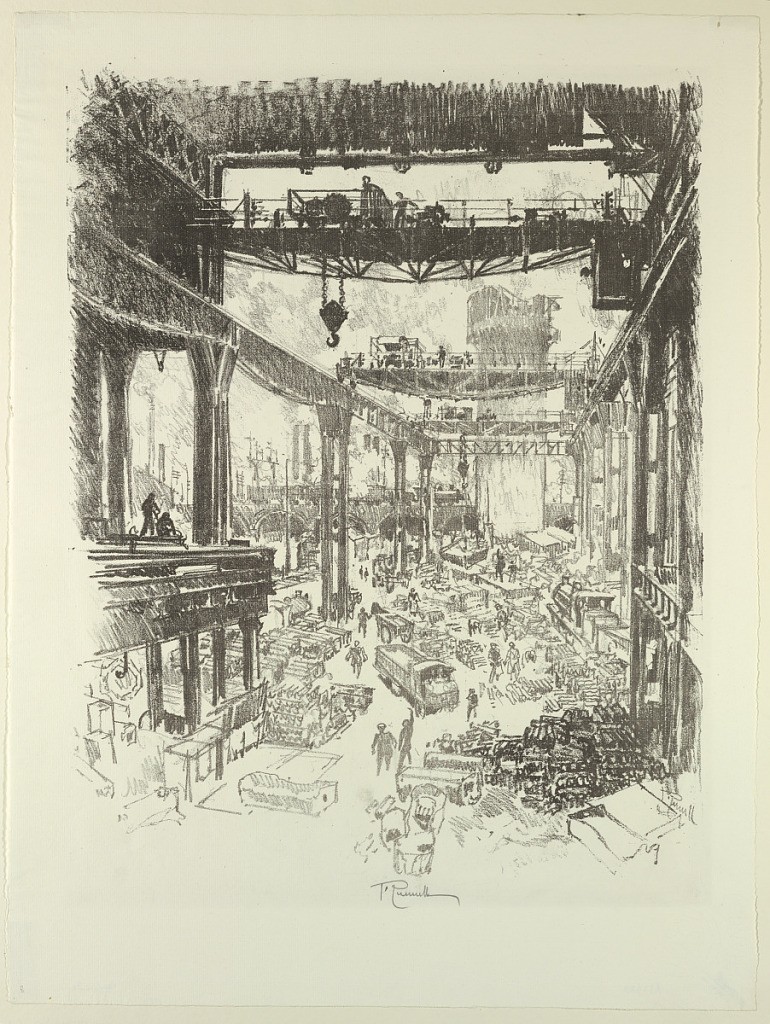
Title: The Great Tower. Pig-Iron
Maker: Joseph Pennell, American, active England, 1857–1926
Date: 1916
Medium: Lithograph on paper
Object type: Print
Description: Steel frame work either side, with derricks above. Central foreground filled with trucks, horse-drawn carts and metal girders piled up.